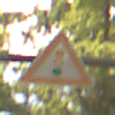
Verkehrszeichen: Lichtzeichenanlage
Umgebung: Outdoor, Nature
Tageszeit: Midday
Wetter: PartlyCloudy
Licht: Natural
Jahreszeit: NotSpecified
Kontrast: LowContrast